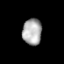
Tissue: prostate
Cell type: Epithelial cells
Senescence score: 0.2457
Nuclear area (px): 504
Mean DAPI intensity: 169.589